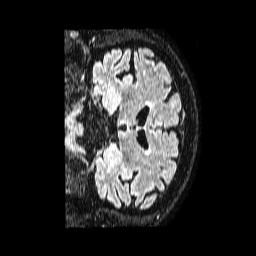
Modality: FLAIR
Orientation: coronal
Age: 61
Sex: male
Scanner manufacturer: philips
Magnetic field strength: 1.5 T
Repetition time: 4.8 s
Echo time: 0.3 s